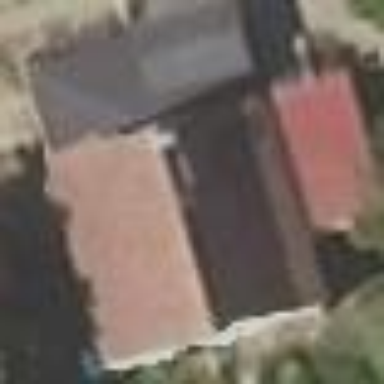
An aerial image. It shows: Simple house.